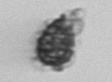
Label: Syracosphaera_pulchra